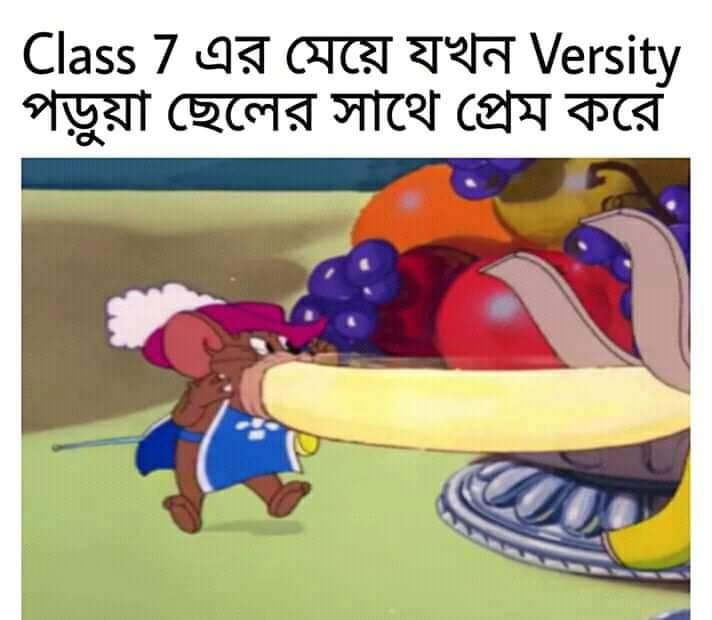
Caption: Class 7 এর মেয়ে যখন  Versity পড়ুয়া ছেলের সাথে প্রেম করে
Label: hate